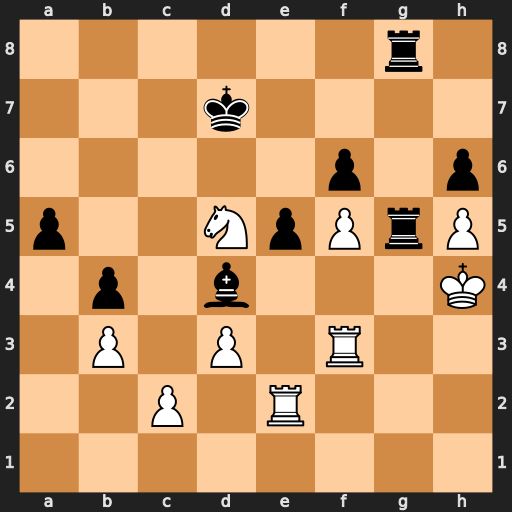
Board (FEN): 6r1/3k4/5p1p/p2NpPrP/1p1b3K/1P1P1R2/2P1R3/8
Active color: w
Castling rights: -
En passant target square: -
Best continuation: Nxf6+ Ke7 Nxg8+